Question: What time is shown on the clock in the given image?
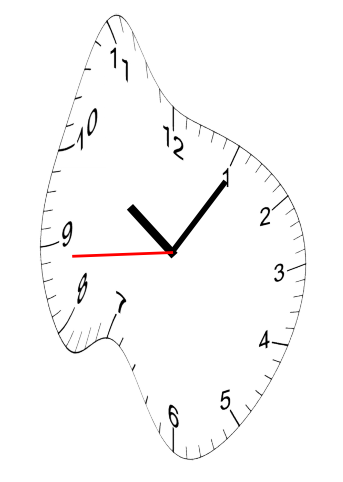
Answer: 10:05:44